Aerial crown-view tile of a tropical tree (Barro Colorado Island, Panama), acquired 20250715:
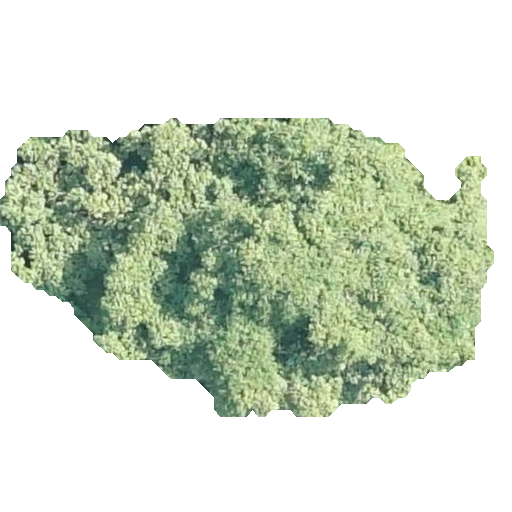
Species: Sterculia apetala
GBIF accepted scientific name: Sterculia apetala
Crown area: 164.324 m²